Interaction volume radius: 10 \u00c5
Interaction volume height: 15 \u00c5
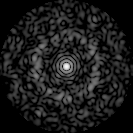
Disorder parameter: 0.8397